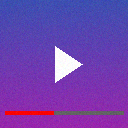
Screen state: on